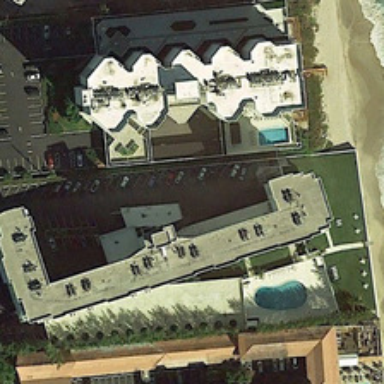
Several buildings with parking lots and three swimming pools are in a resort near a beach .